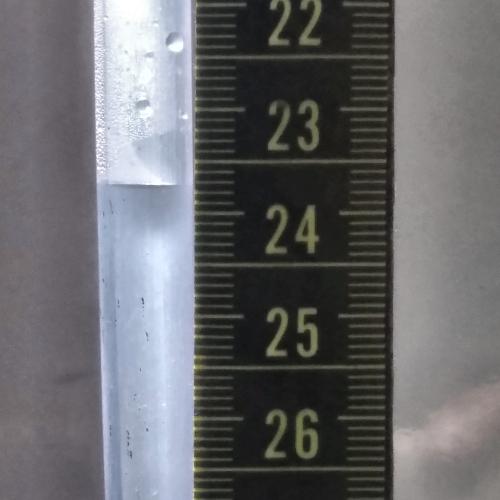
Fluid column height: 23.7 cm